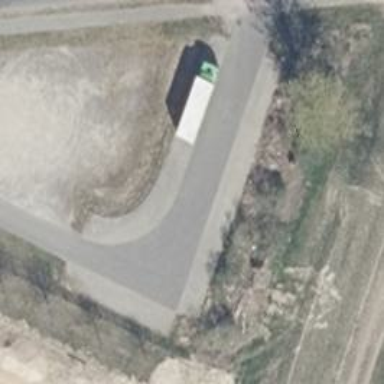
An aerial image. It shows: Asphalt road designated for service vehicles.